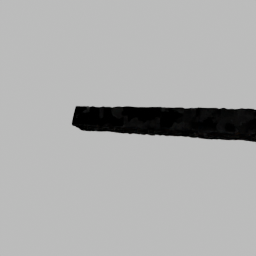
Label: architecture